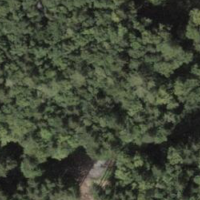
EUNIS habitat code: 41
Species observed at this site:
Fagus sylvatica